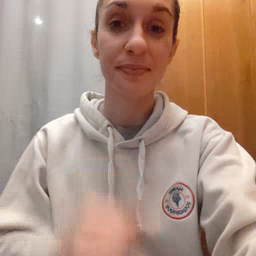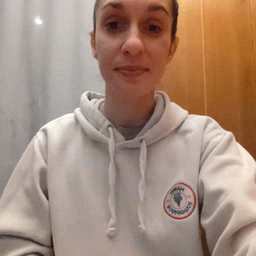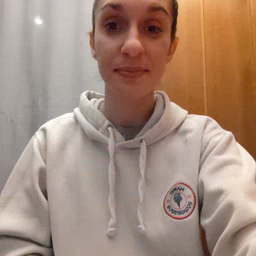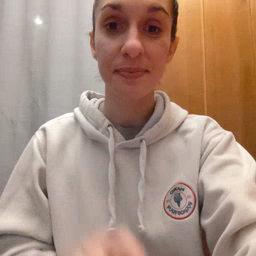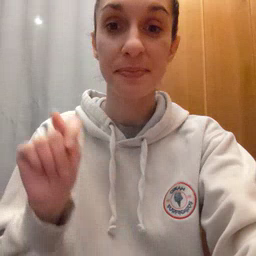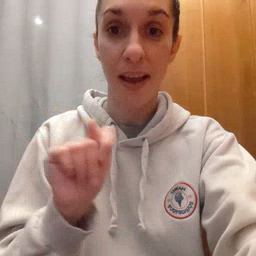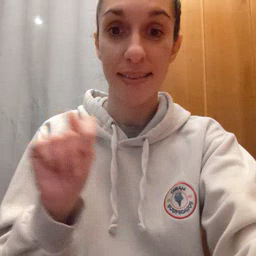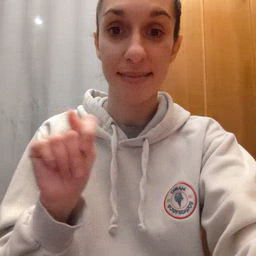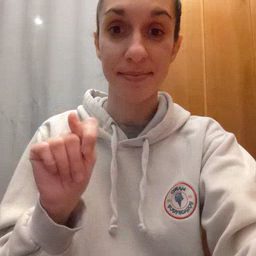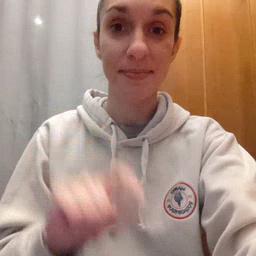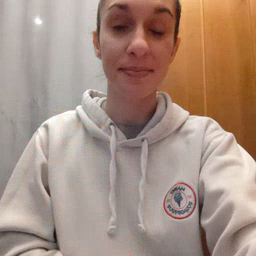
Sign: potty